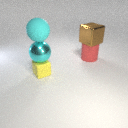
large brown metal cube above large red rubber cylinder